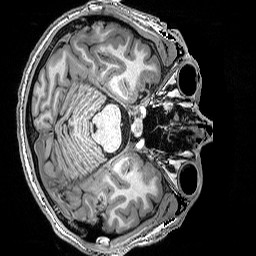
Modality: T1w
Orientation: axial
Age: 19
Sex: male
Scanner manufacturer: siemens
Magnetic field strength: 3 T
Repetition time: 2.5 s
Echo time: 0.00343 s